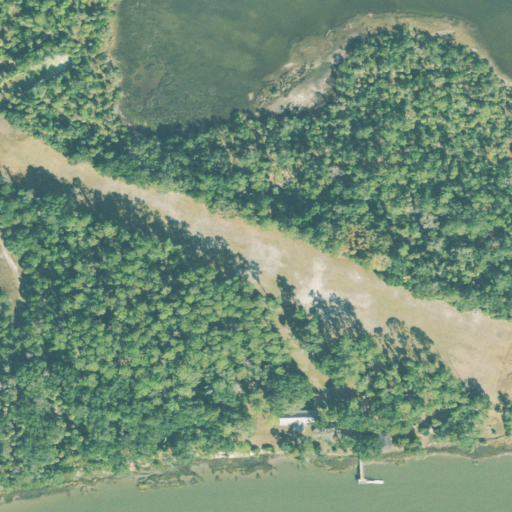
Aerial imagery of island in Georgia named Patterson Island containing evergreen forest, herbaceous wetlands, shrub, woody wetlands, open water, grassland, and open development